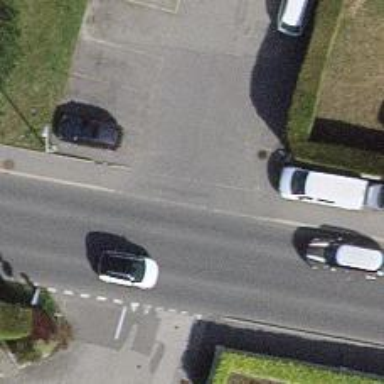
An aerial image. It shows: Bus stop with platform for public transport.